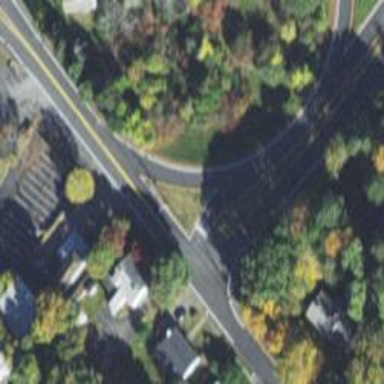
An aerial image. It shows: Secondary link road with asphalt surface.